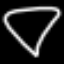
Label: diamond